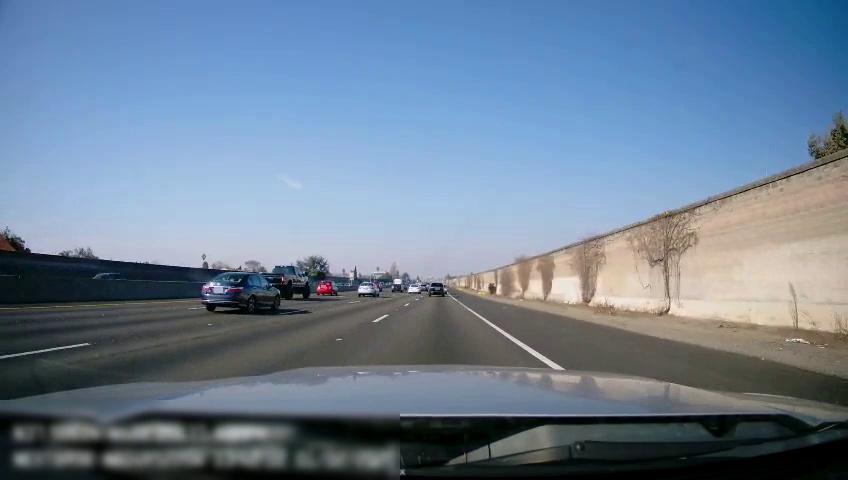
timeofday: Day
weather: Sunny
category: Drivable Space
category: Vehicles | SUV
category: Vehicles | Car
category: Vehicles | Car
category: Vehicles | Truck
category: Vehicles | Car
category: Vehicles | Car
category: Vehicles | Truck
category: Vehicles | Car
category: Lanes | Current Lane
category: Lanes | Current Lane
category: Lanes | Alternate Lane
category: Lanes | Alternate Lane
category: Lanes | Alternate Lane